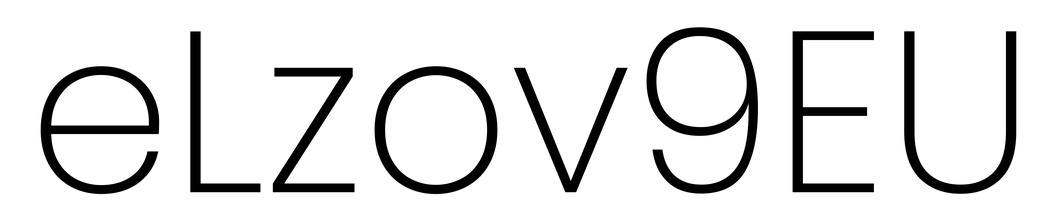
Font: Poppins-ExtraLight